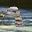
Label: 8